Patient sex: F
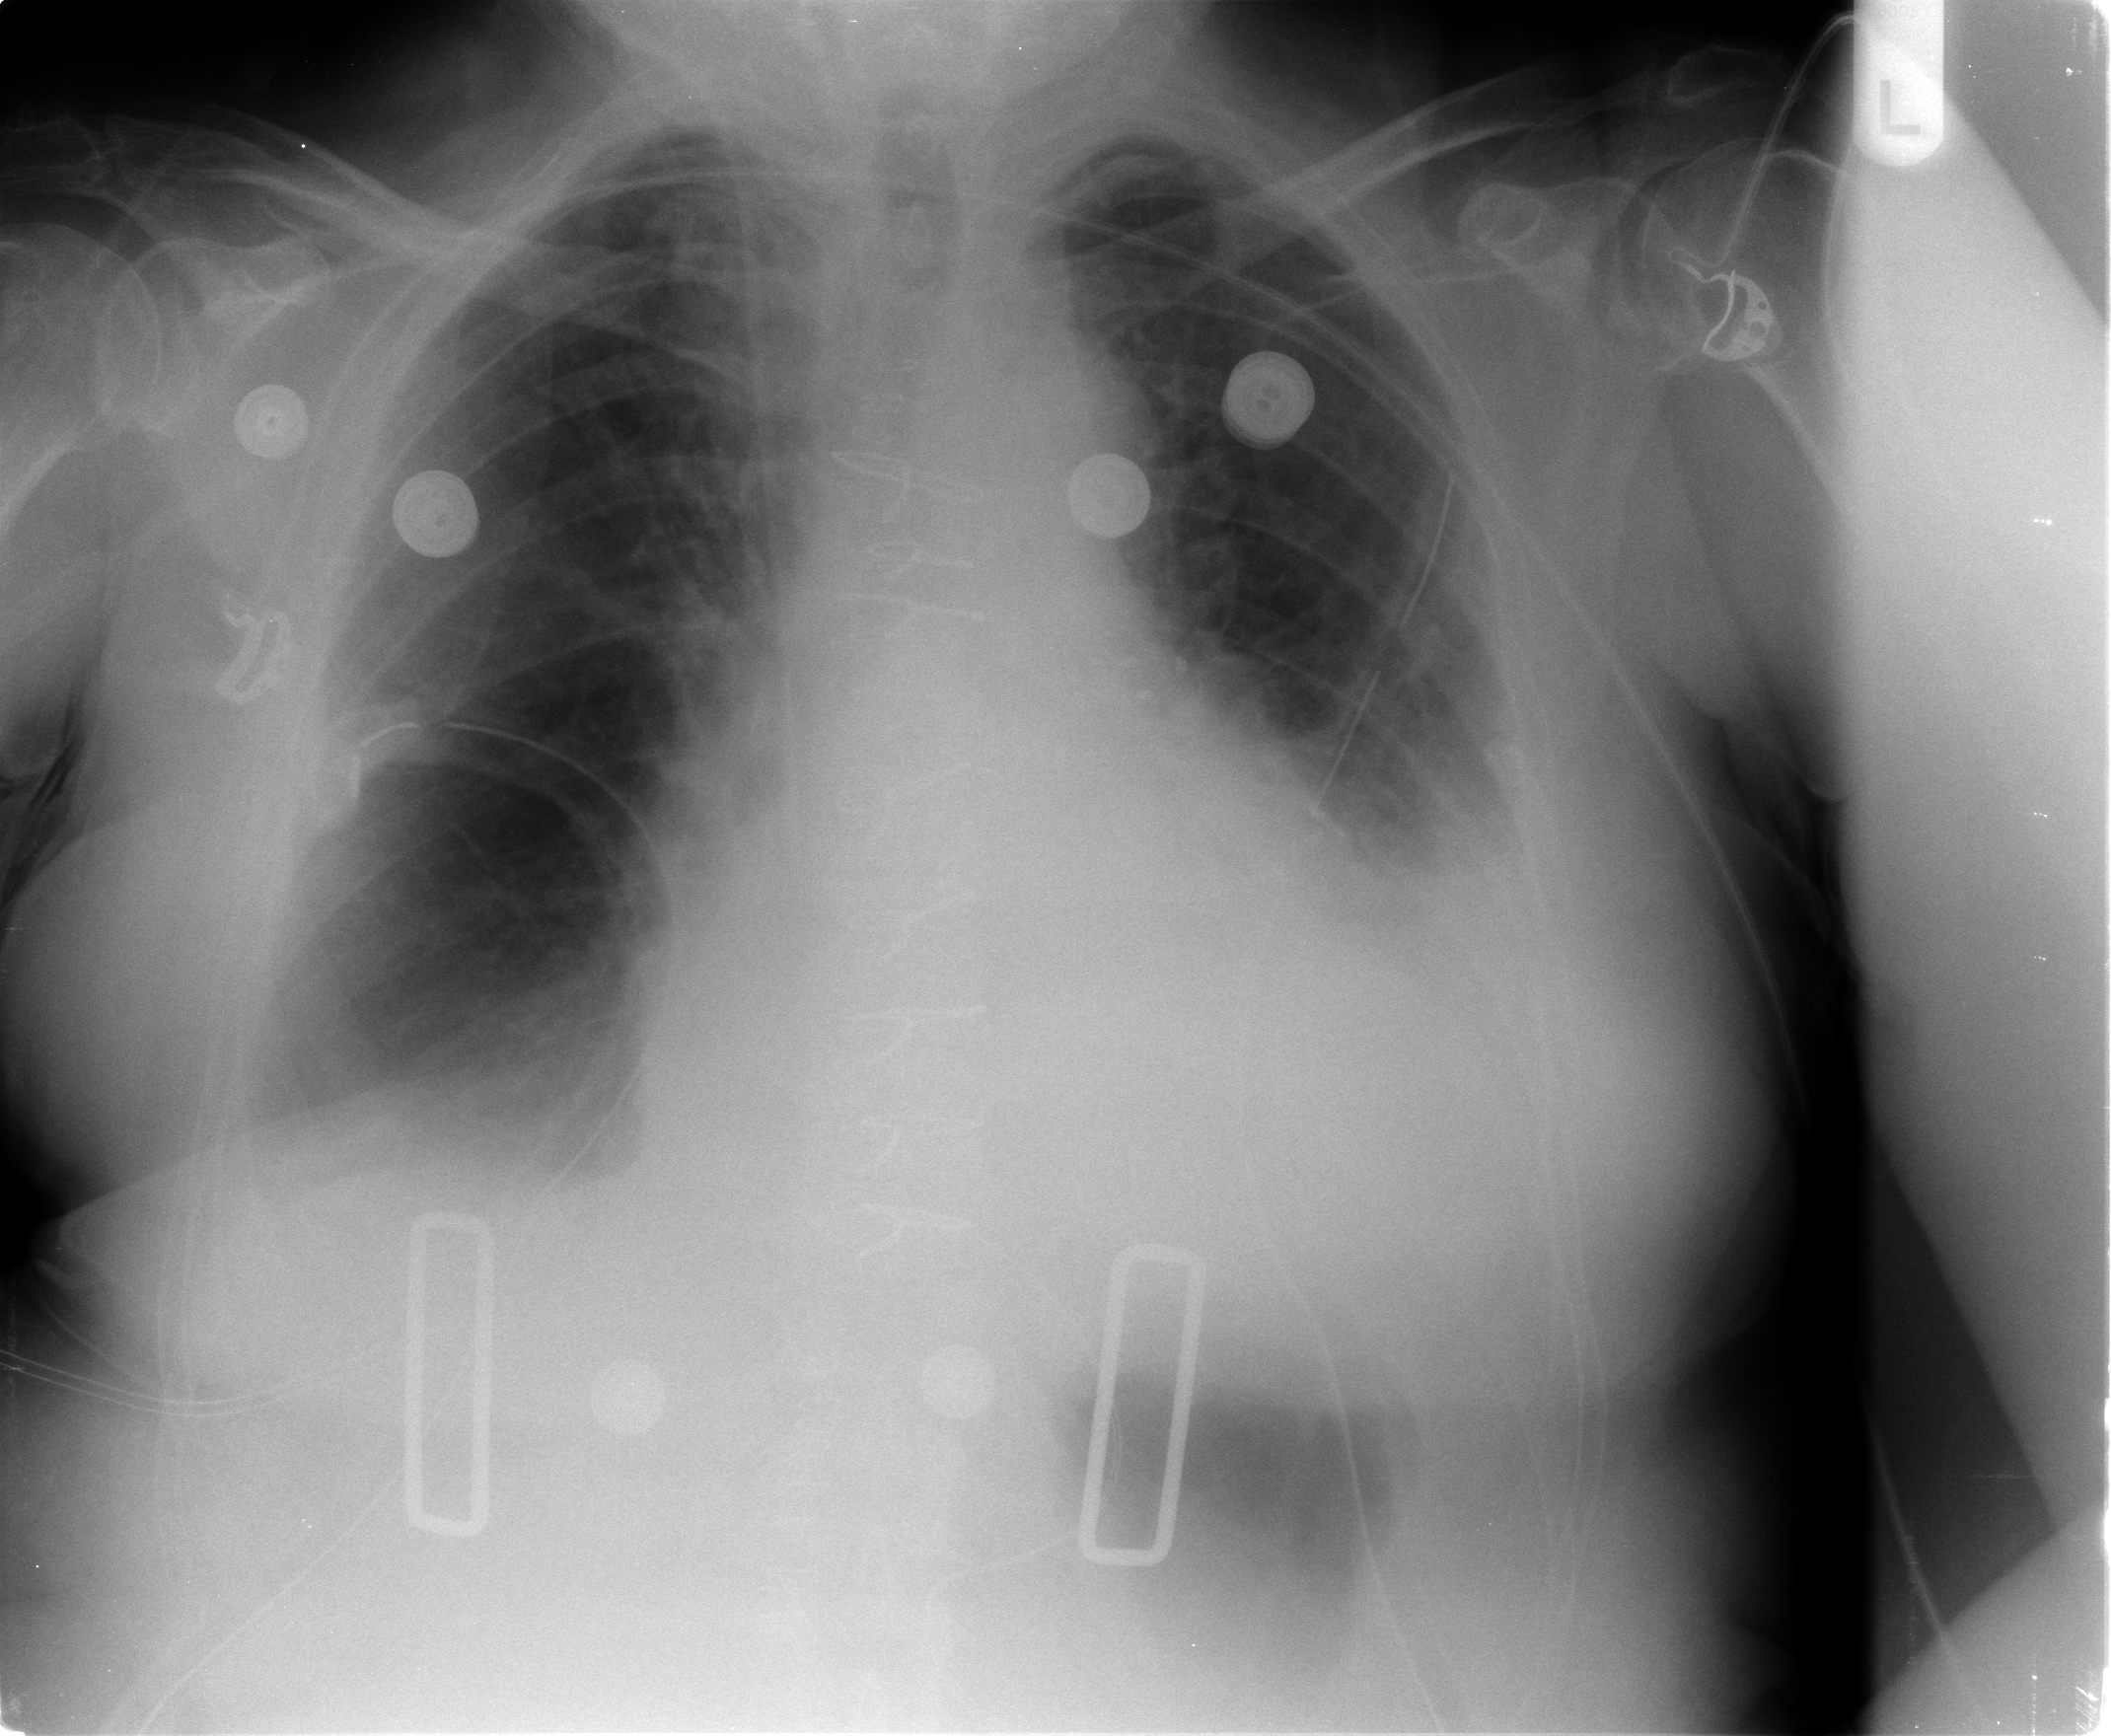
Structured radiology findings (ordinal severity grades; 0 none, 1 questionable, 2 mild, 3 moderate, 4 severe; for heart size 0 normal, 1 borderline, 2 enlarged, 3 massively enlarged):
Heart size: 2
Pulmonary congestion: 2
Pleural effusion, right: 2
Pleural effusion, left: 3
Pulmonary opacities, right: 0
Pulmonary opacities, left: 0
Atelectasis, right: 2
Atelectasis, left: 3